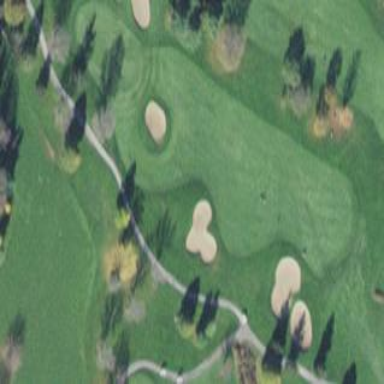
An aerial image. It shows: Golf fairway surrounded by grass.